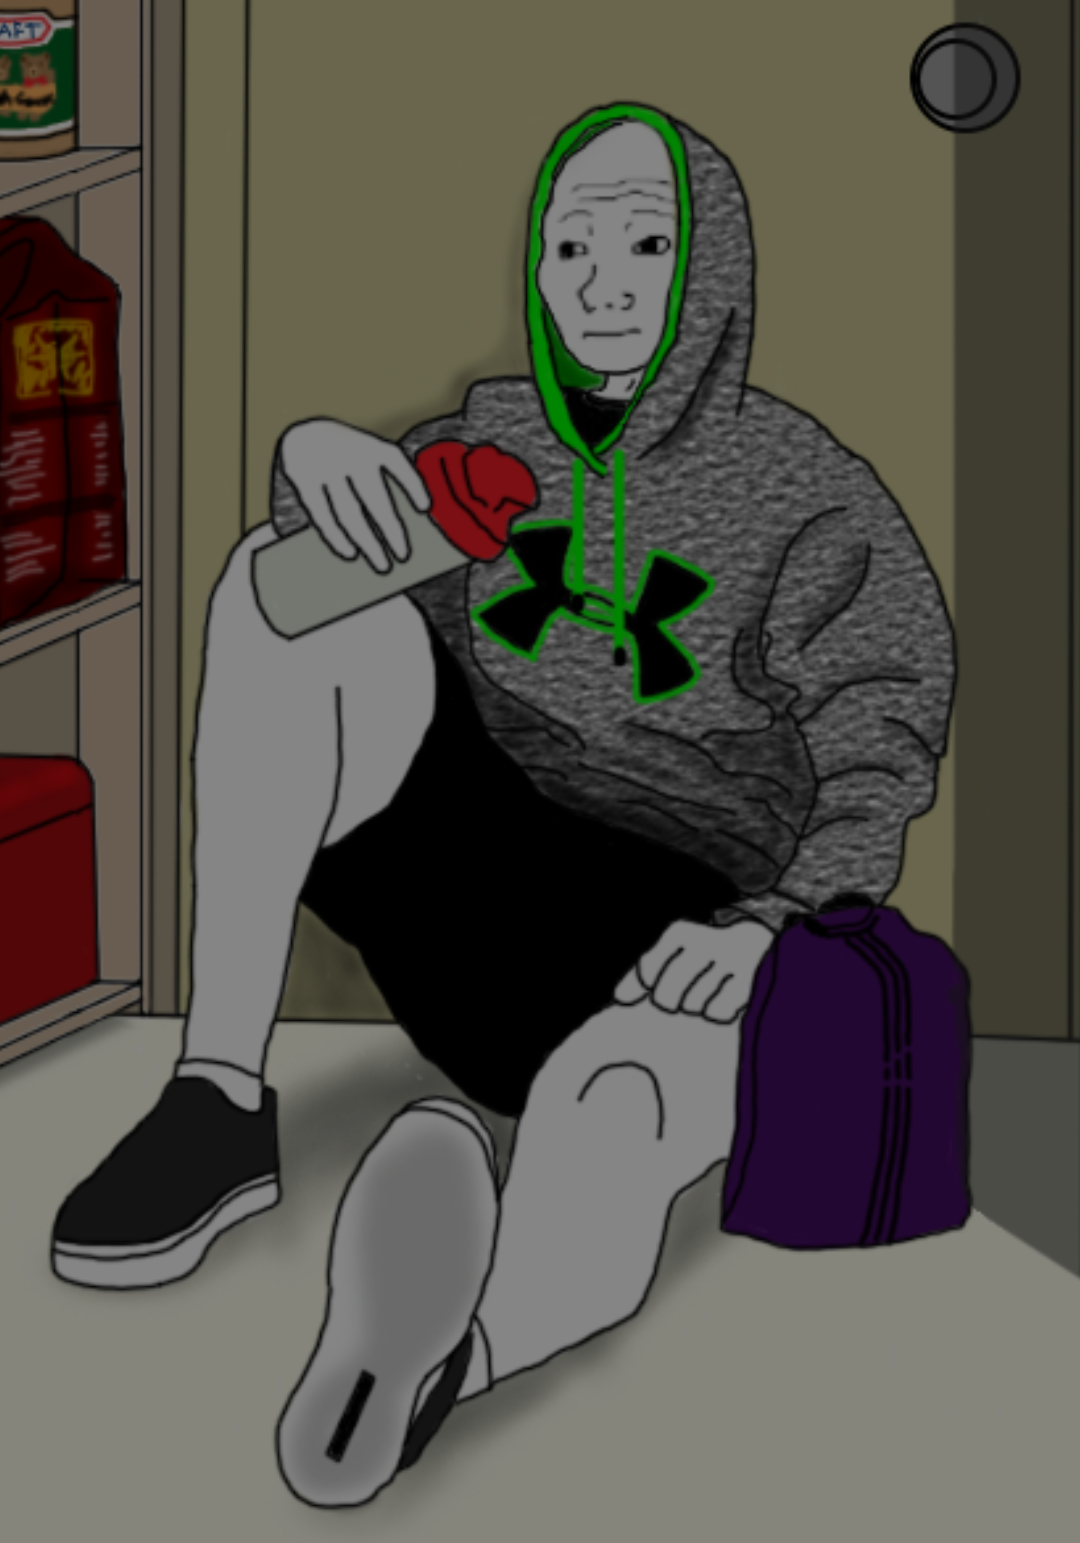
Label: 5_Wojak_with_Background